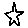
Label: star